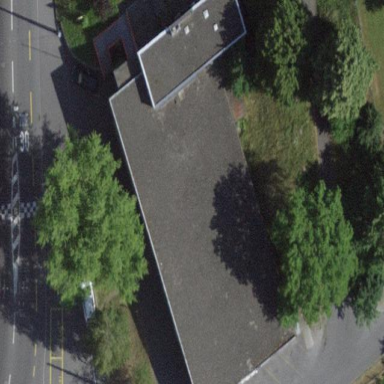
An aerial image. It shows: Sports centre building.